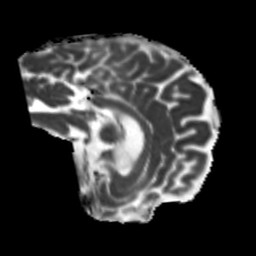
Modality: MD
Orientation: sagittal
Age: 61
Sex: male
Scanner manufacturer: siemens
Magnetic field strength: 3 T
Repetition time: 5.25 s
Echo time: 0.08 s